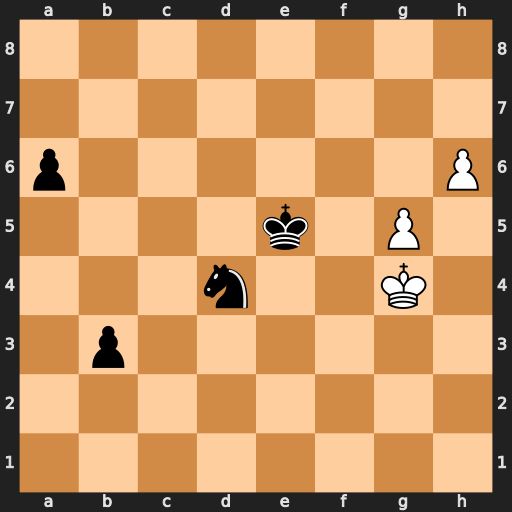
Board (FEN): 8/8/p6P/4k1P1/3n2K1/1p6/8/8
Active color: w
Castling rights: -
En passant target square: -
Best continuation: h7 b2 h8=Q+